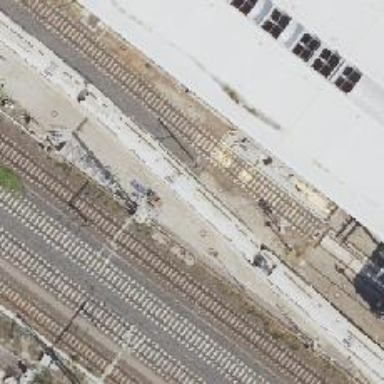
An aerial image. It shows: Abandoned railway yard.